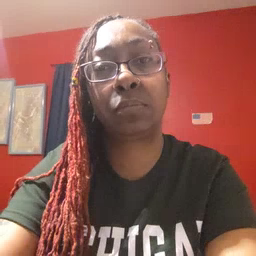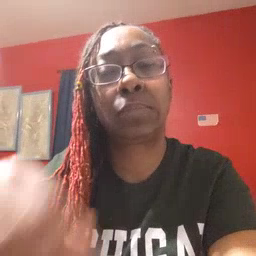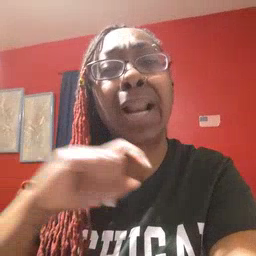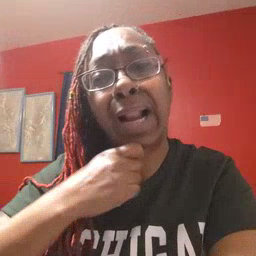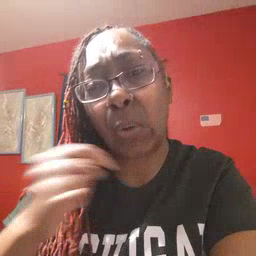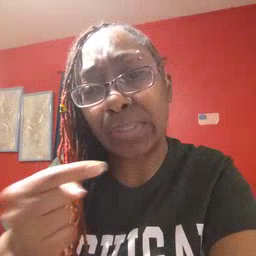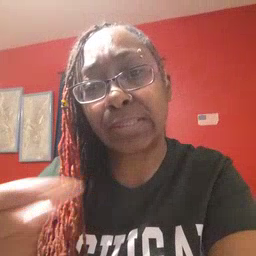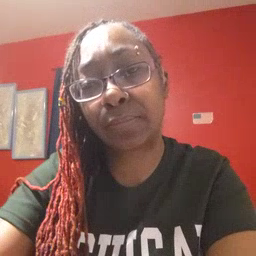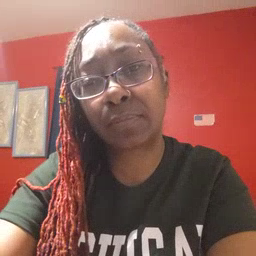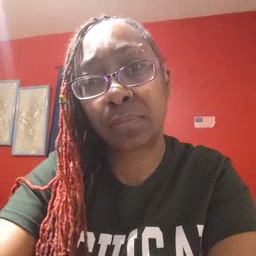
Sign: owie